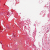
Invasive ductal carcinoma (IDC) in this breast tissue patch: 0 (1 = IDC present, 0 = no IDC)